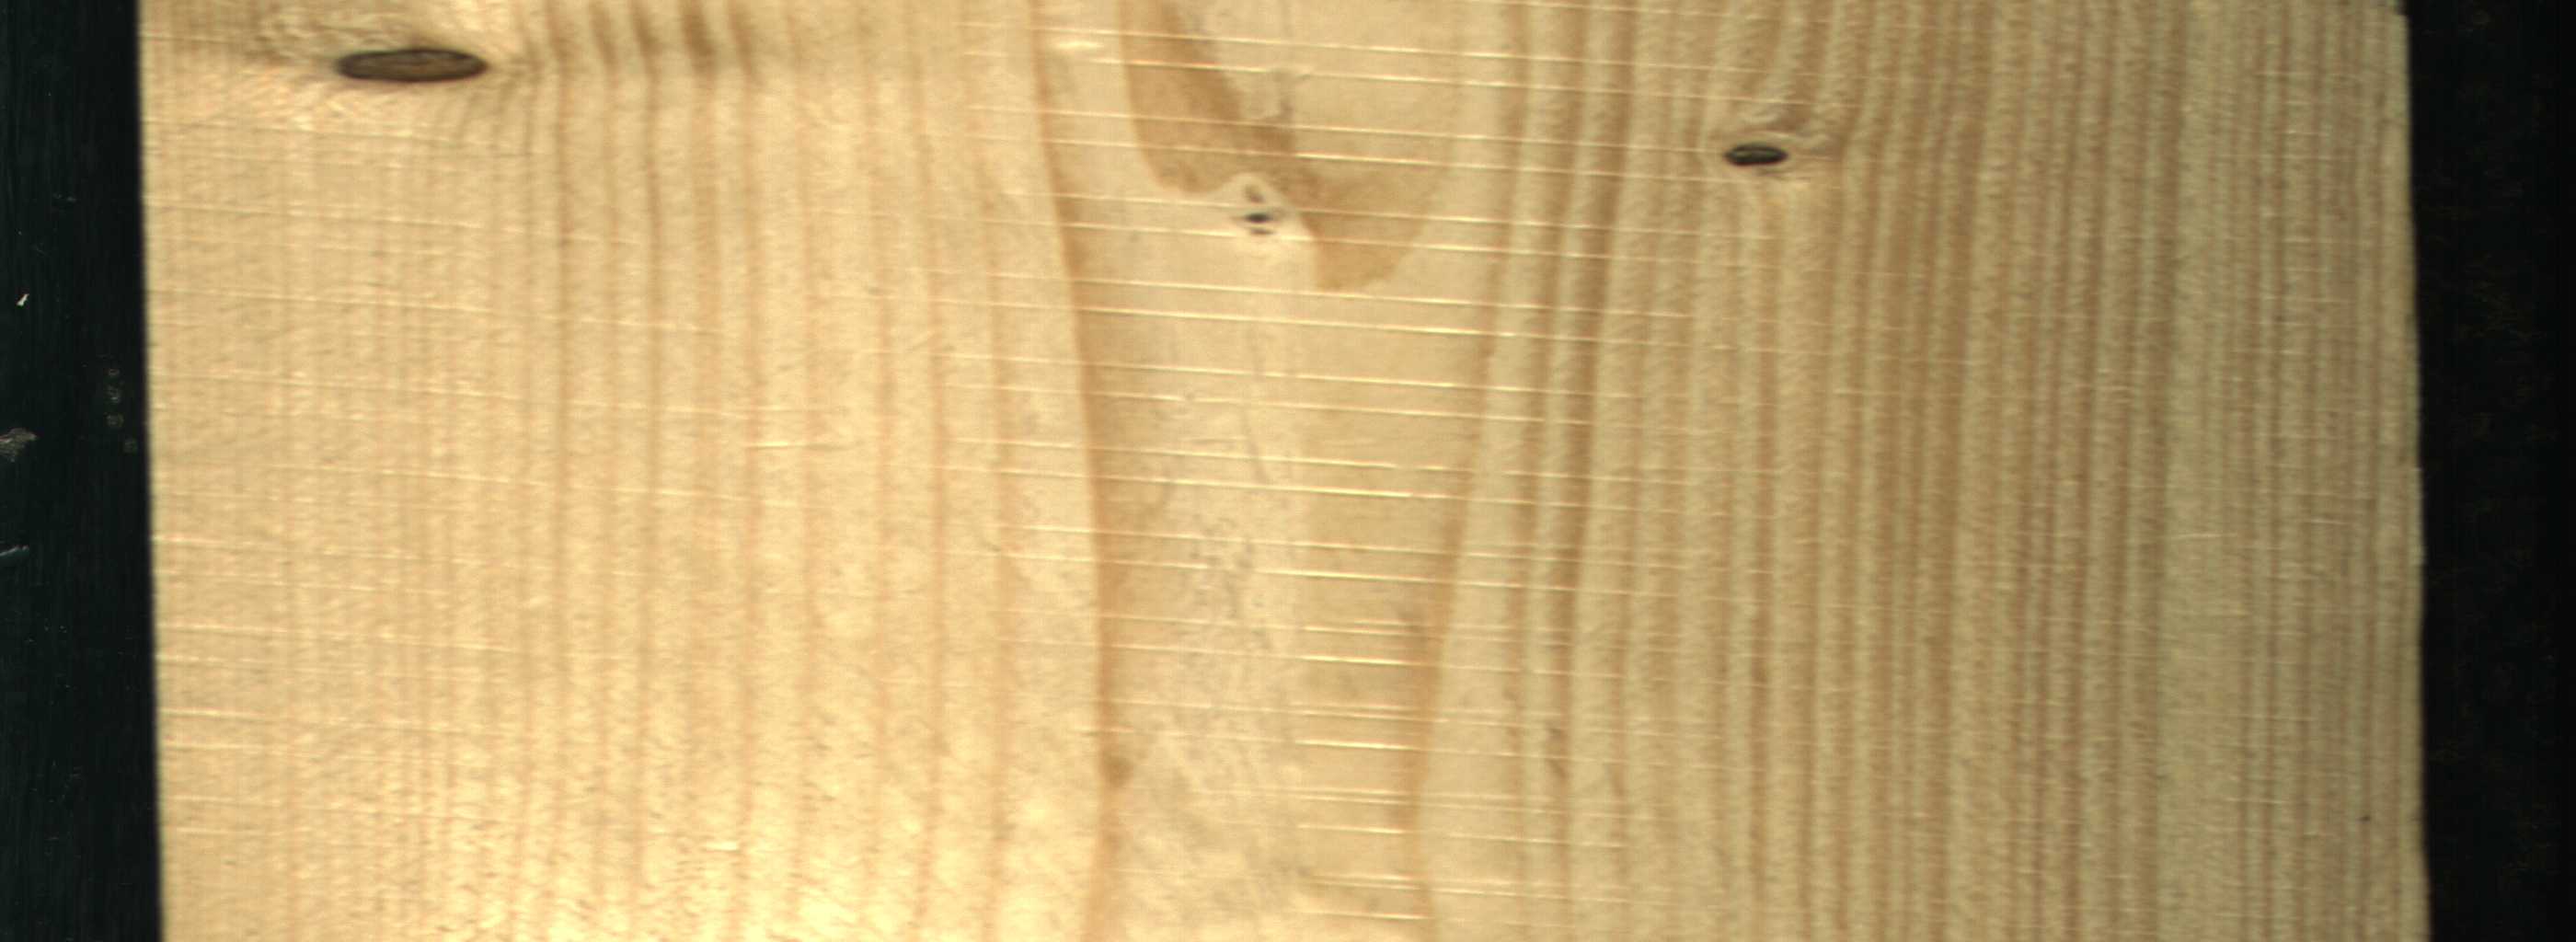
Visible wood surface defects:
Live_Knot
Live_Knot